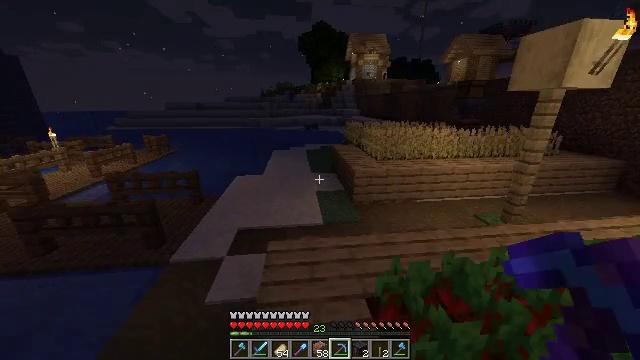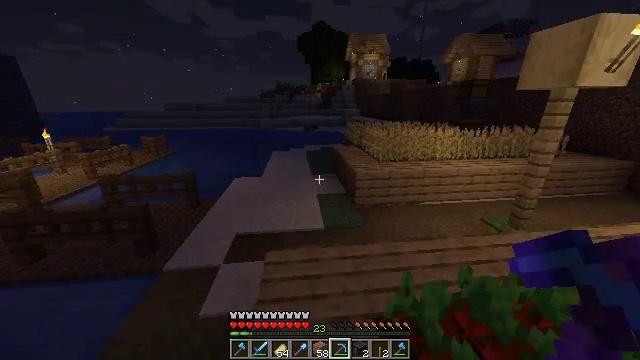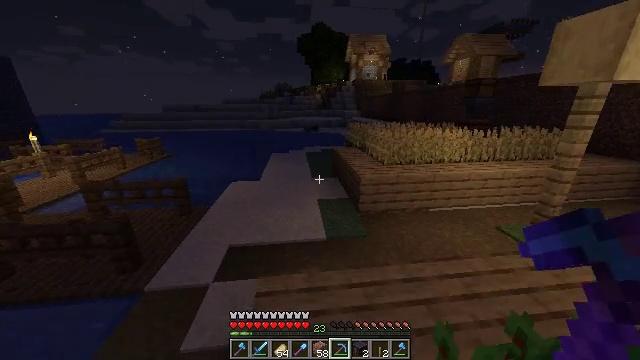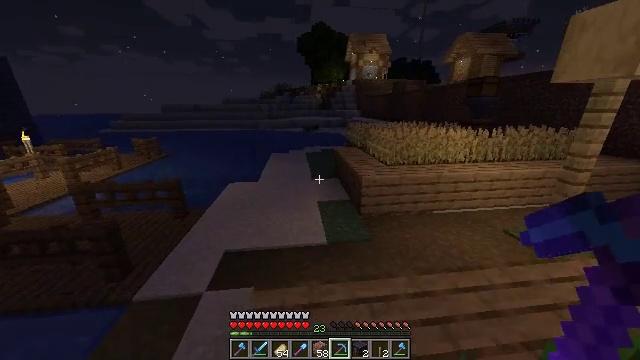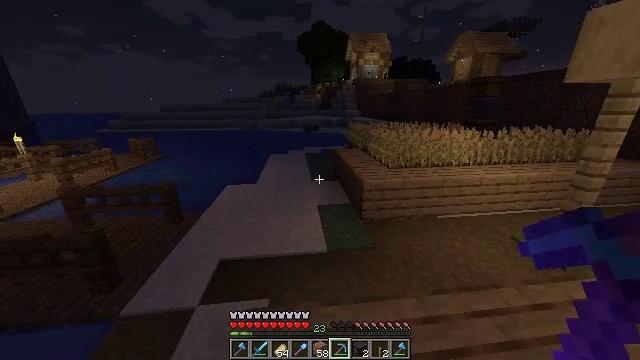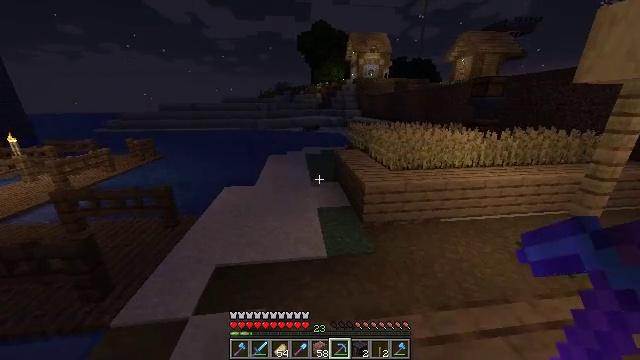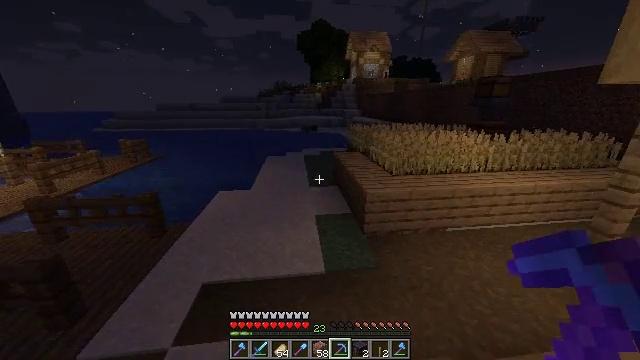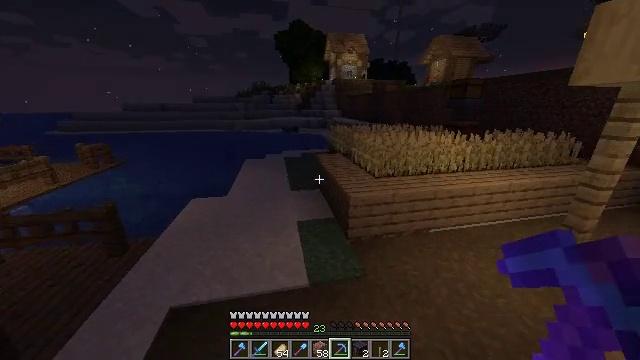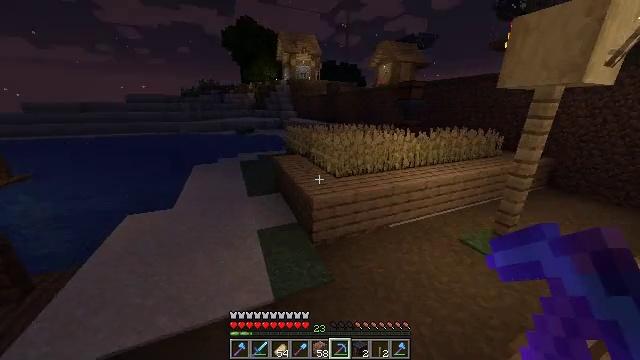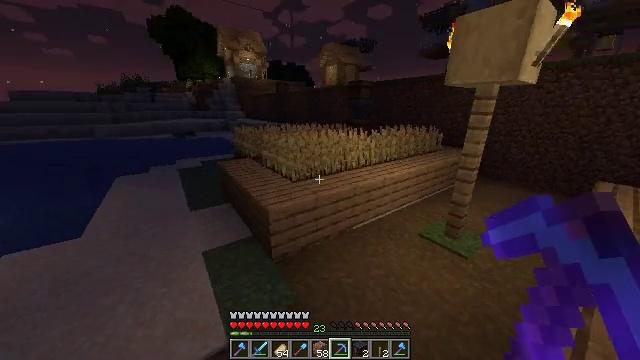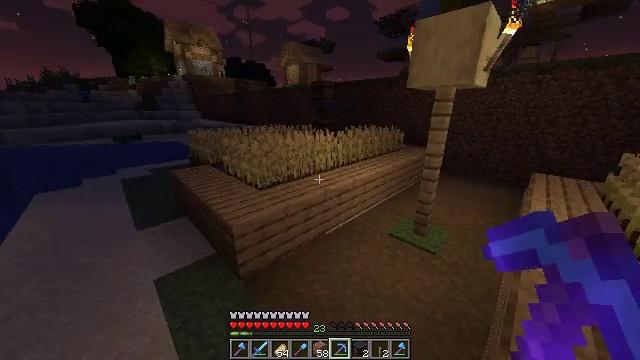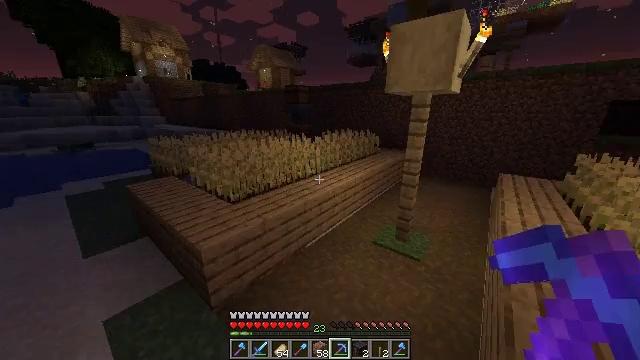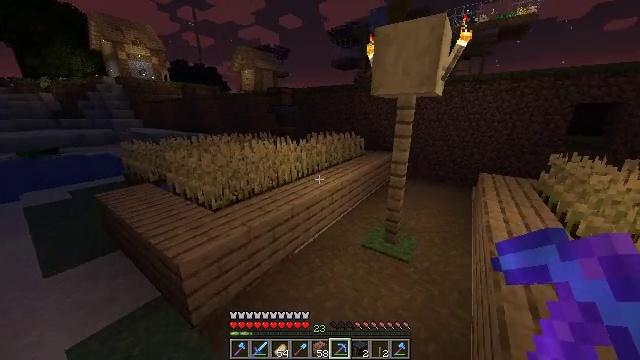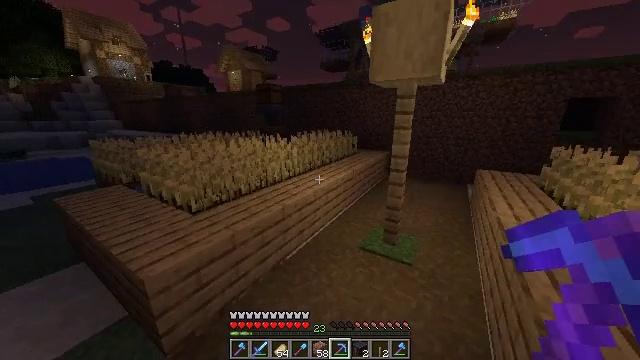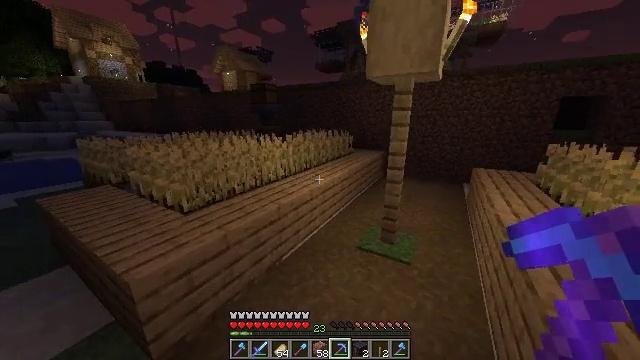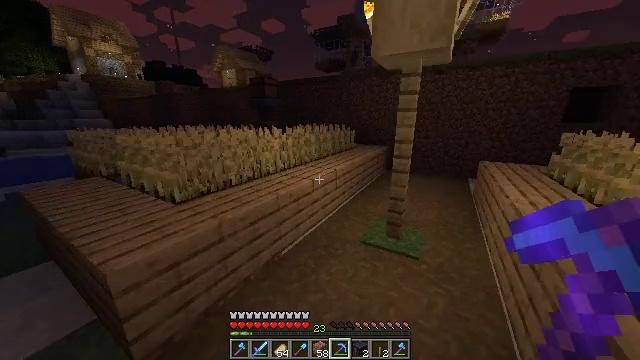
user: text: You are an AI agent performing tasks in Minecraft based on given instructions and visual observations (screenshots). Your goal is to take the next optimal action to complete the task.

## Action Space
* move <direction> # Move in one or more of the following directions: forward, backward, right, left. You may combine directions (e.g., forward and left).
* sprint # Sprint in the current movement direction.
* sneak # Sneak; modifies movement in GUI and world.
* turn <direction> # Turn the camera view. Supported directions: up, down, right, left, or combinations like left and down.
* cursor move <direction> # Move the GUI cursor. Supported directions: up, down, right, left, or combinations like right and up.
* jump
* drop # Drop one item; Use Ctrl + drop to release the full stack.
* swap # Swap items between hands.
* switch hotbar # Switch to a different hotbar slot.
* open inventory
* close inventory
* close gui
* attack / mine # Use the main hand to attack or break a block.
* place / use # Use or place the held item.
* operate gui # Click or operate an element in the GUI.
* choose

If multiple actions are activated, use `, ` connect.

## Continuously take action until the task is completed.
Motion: motion action
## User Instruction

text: Attack the smithing table to collect it.
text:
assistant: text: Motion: move forward, sprint
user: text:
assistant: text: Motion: move forward
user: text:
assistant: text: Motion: move forward, sprint
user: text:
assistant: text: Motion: move forward, sprint
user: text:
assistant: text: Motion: move forward, sprint
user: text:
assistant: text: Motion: move forward
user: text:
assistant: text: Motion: move forward, turn right
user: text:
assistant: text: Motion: move forward, turn right
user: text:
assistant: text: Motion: move forward, sprint, turn right
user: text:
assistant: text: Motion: move forward, sprint, turn right
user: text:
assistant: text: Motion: move forward, sprint, turn right and up
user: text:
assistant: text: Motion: move forward, turn right
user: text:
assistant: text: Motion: move forward, turn right
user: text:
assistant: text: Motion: move forward, sprint, turn right
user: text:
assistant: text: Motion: move forward, sprint
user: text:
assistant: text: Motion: move forward, sprint
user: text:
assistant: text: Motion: move forward
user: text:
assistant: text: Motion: move forward
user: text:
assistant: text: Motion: move forward, turn right
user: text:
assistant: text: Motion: move forward, sprint, turn right
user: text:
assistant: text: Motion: move forward, sprint, turn right
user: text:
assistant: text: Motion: move forward, sprint, turn right
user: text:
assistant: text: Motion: move forward, sprint
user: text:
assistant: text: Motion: move forward, turn right
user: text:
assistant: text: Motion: move forward, turn right
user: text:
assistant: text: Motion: move forward, turn right
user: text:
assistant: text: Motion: move forward, turn right
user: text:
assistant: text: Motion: move forward
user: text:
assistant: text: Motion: move forward
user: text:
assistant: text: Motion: move forward, jump